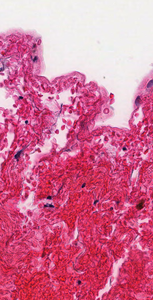
Tumor epithelial tissue: no
Tumor-associated stroma tissue: yes
Normal tissue: no